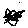
Label: cat